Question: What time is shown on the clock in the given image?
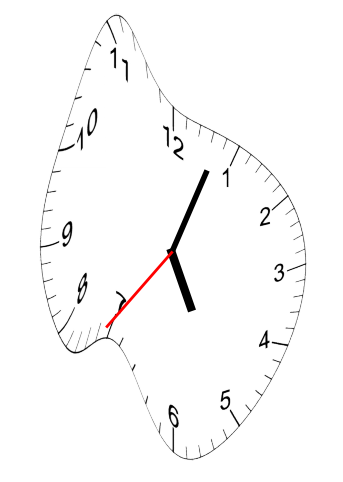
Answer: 05:03:36